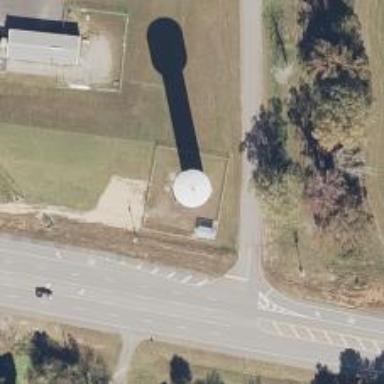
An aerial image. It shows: Water tower that is man-made.